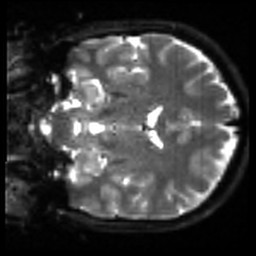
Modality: sbref
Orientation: coronal
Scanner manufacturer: siemens
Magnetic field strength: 3 T
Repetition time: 4 s
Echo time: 0.0594 s